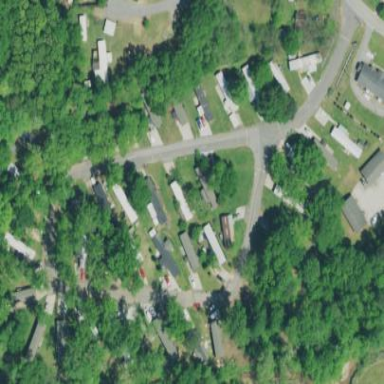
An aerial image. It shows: Residential area known as trailer park.